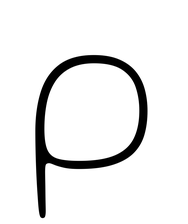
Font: Gluten_Thin